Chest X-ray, PA view. Patient: 45 years old, sex M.
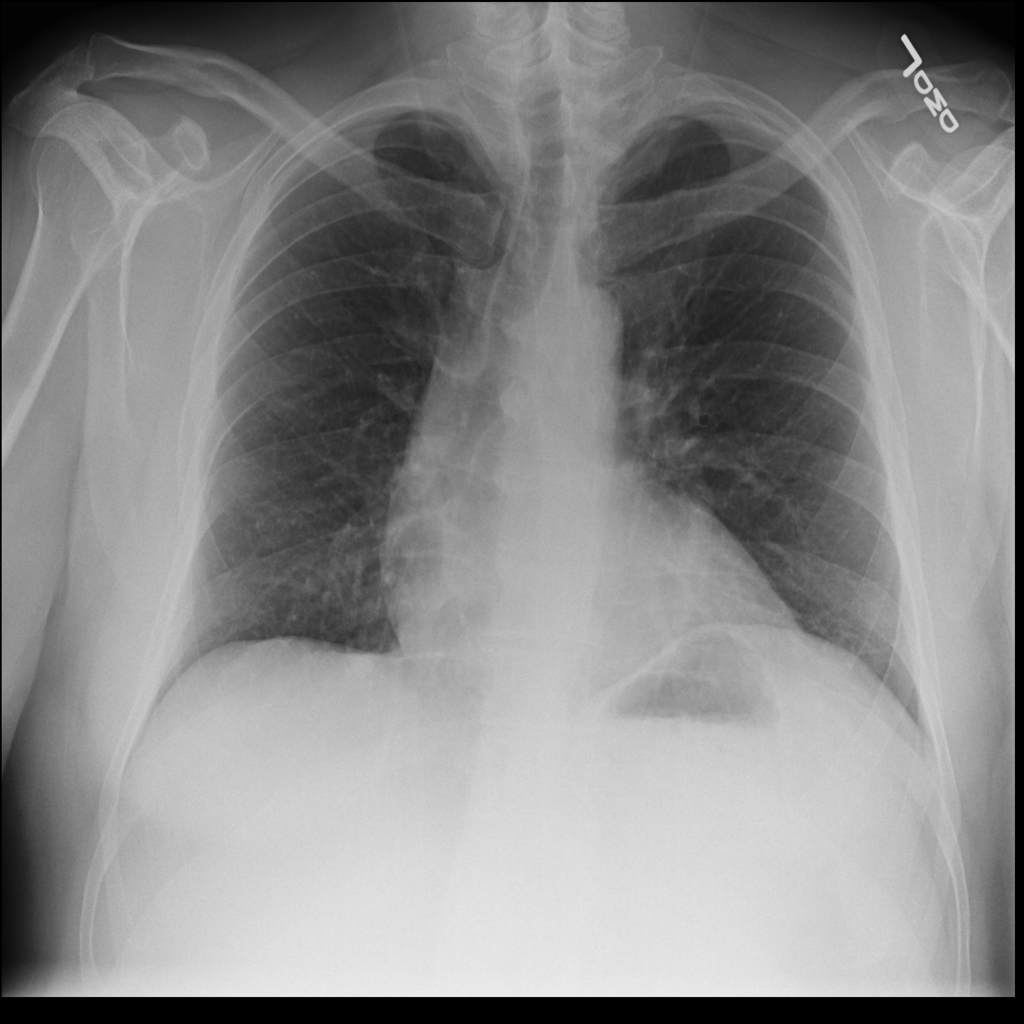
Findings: No Finding